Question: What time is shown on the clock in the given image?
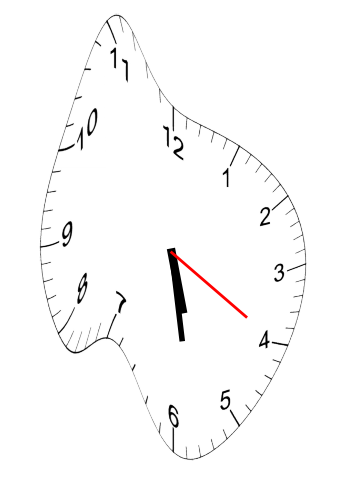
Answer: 05:28:20